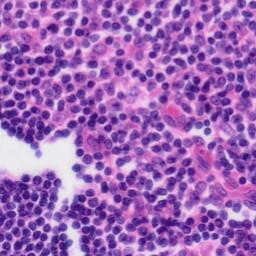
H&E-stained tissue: Tonsil